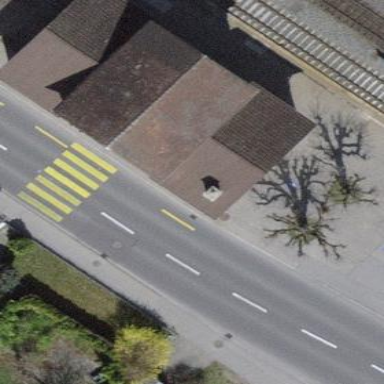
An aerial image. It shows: Train station building.